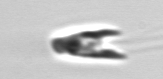
Label: Chrysochromulina_lanceolata